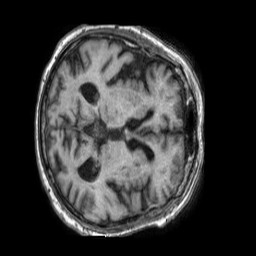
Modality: T1w
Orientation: axial
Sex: male
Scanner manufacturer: philips
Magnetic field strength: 1.5 T
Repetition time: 0.007232 s
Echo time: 0.003284 s